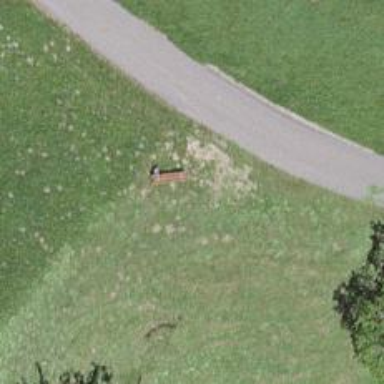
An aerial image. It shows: Bench.